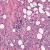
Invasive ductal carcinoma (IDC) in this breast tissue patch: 1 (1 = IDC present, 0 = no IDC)